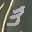
Label: 3